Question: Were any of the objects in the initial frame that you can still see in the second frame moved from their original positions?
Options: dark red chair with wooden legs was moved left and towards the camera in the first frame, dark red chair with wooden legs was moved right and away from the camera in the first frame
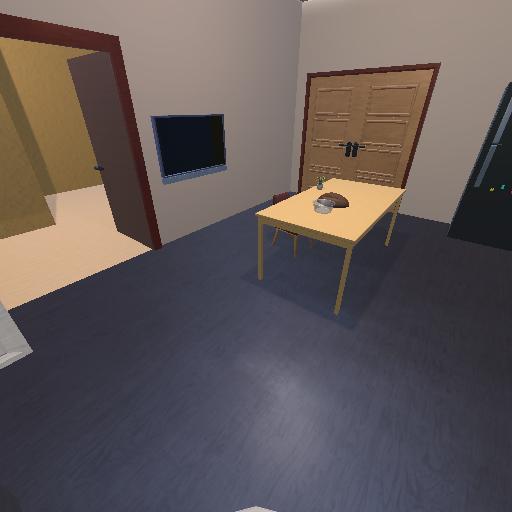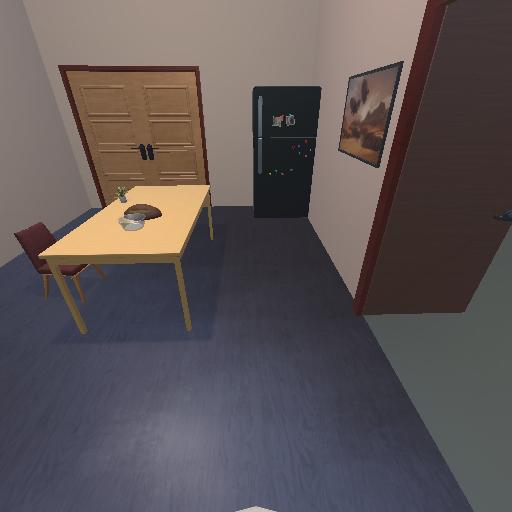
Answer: dark red chair with wooden legs was moved left and towards the camera in the first frame